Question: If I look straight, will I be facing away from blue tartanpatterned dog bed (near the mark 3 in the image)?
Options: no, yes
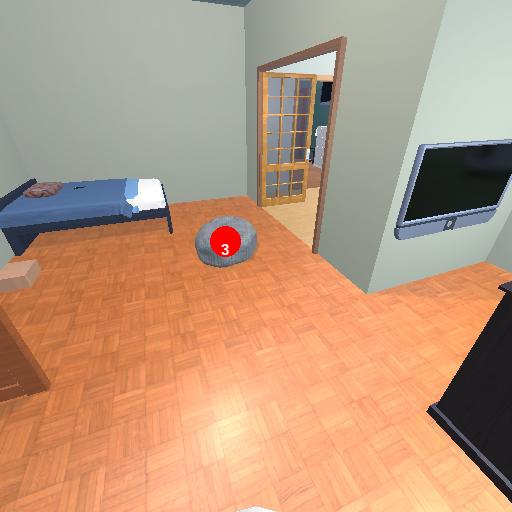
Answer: no